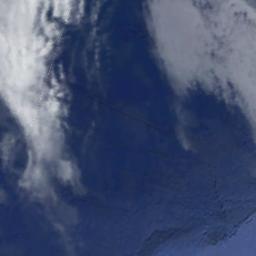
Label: cloud